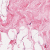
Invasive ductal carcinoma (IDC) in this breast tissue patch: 0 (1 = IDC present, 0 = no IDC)